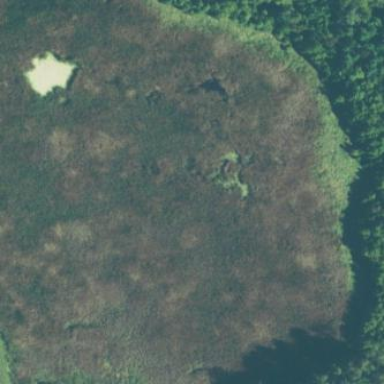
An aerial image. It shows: Marshy wetland area.